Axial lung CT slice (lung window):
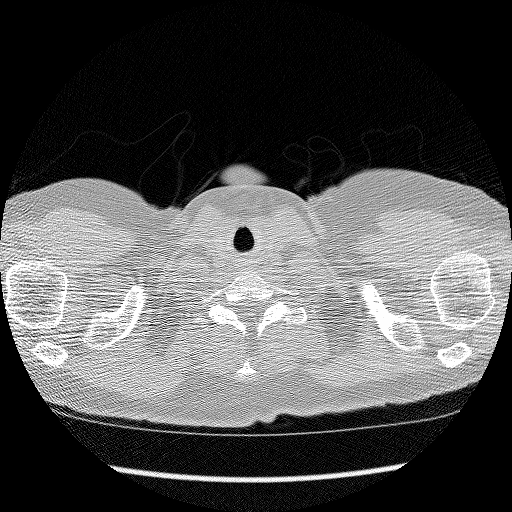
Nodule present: no